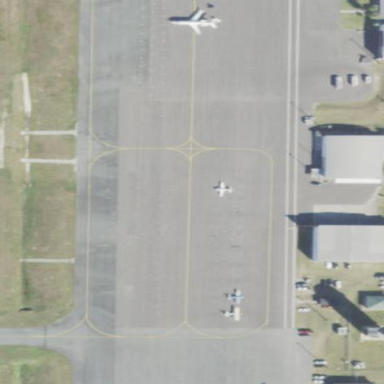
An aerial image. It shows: Apron at the airport.